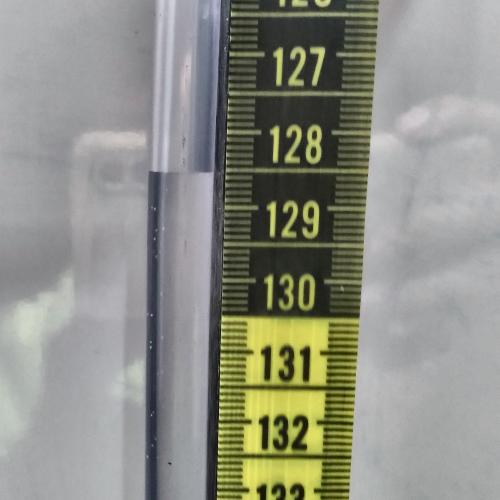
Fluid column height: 128.5 cm